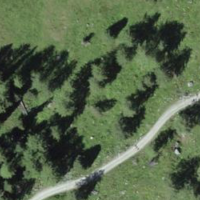
EUNIS habitat code: 43
Species observed at this site:
Vaccinium myrtillus